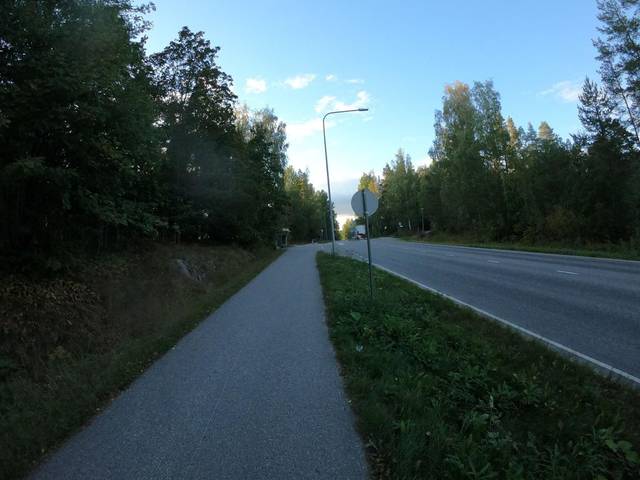
Region: Finland
Coordinates: 60.232, 24.774